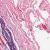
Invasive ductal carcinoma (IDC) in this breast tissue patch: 0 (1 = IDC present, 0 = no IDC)